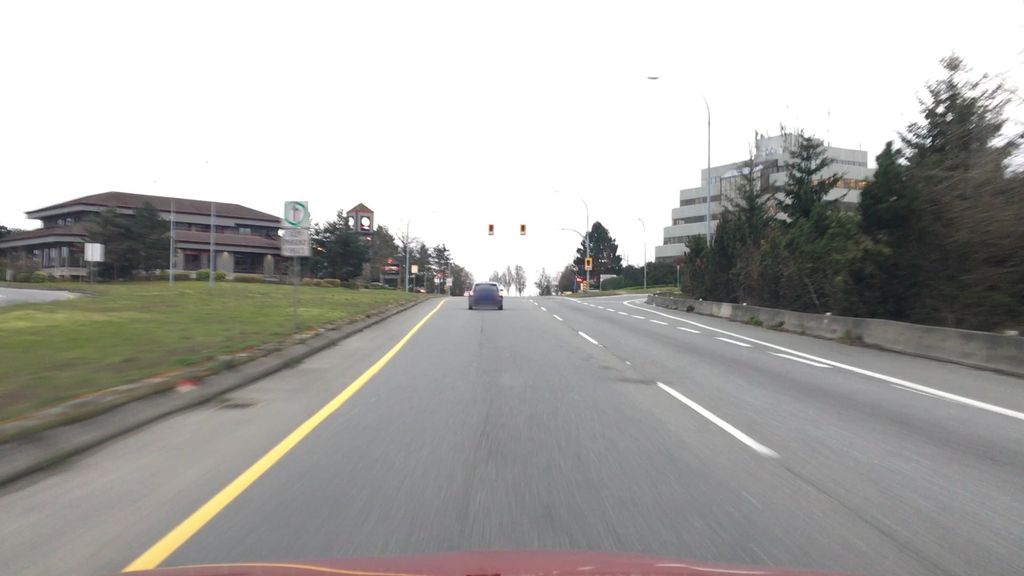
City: victoria